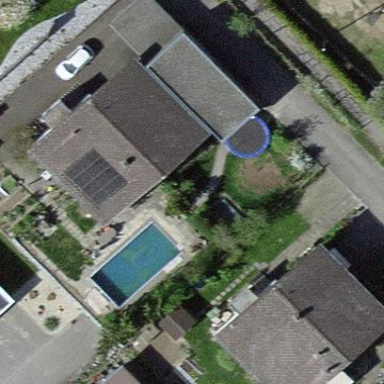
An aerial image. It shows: Residential building.